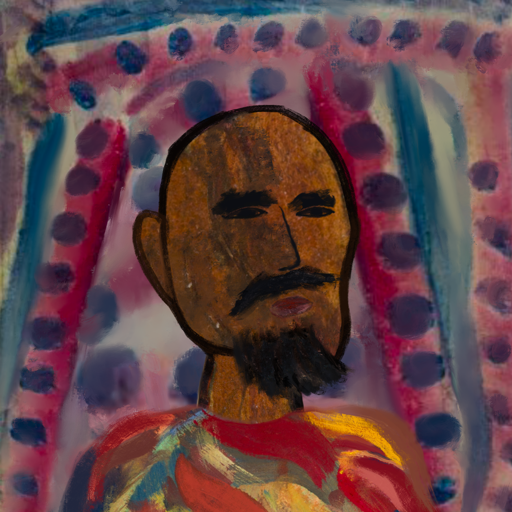
Background: HillGirl, Head And Neck Side: Mosgoul, Face Side: Mosgoul, Bust: Mother_And_Son_Son, Hair Side: Blank, Head Accessory: Blank, Second Necklace: Blank, Necklace: Blank, Baby: Blank